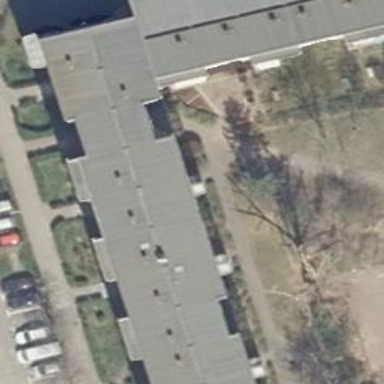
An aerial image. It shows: Flat-roofed apartment building.